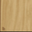
Piece: xx